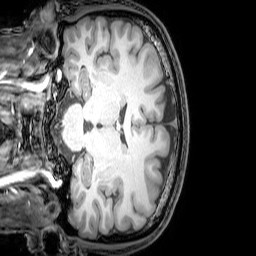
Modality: T1w
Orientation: coronal
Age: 22
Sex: male
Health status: healthy
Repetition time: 0.081 s
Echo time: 0.037 s